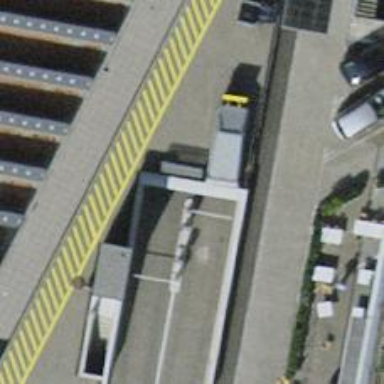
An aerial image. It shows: Parking entrance.